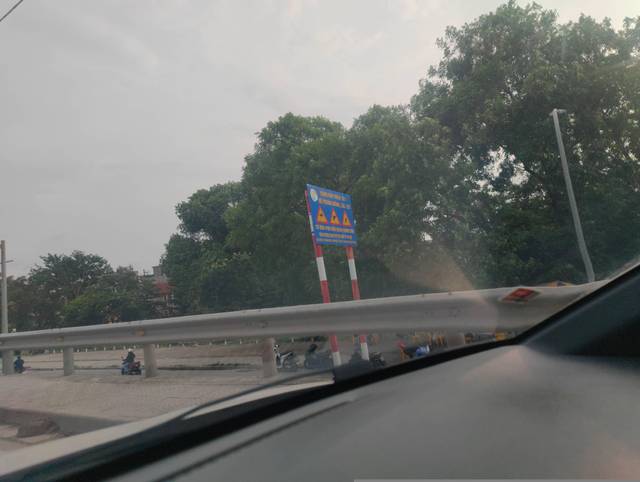
Region: Vietnam
Coordinates: 20.994, 105.892